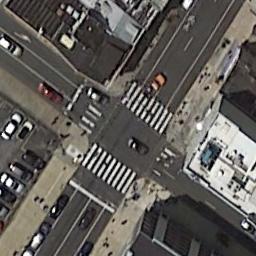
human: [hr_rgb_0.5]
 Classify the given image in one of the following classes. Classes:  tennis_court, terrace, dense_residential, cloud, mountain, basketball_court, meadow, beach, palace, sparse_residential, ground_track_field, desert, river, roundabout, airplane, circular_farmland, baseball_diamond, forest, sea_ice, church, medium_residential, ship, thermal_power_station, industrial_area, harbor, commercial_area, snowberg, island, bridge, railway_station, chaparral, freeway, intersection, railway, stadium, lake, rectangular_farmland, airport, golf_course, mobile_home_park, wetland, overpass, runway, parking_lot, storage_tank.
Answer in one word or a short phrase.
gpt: intersection